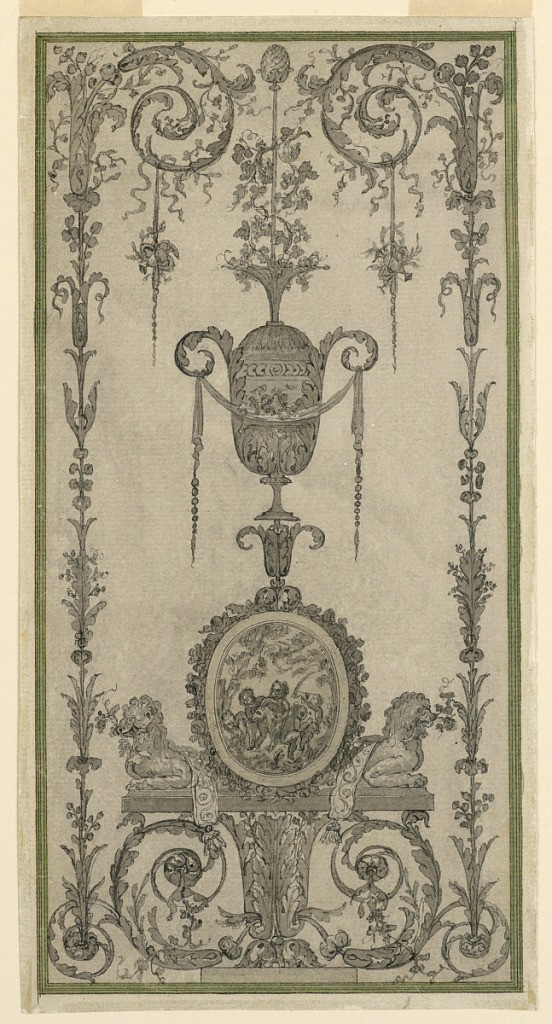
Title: Arabesque Design for a Panel
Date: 1780–90
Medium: Pen and ink, brush and wash, pencil on paper
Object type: drawing
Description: Candelabrum with two lateral framing growths.  The central stem consists of a calyx section, a base with crouching lions flanking an ovoidal medallion, an urn, a thyrsus.  Framing strip.